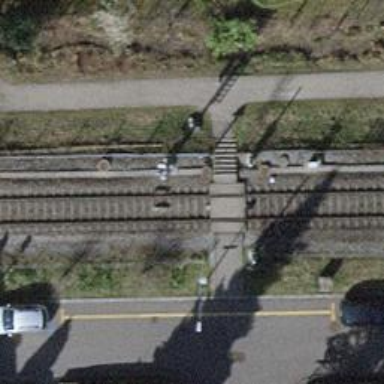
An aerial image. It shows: Railway crossing with full barriers and lights.